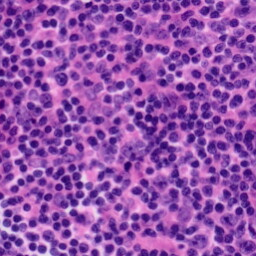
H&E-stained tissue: Tonsil